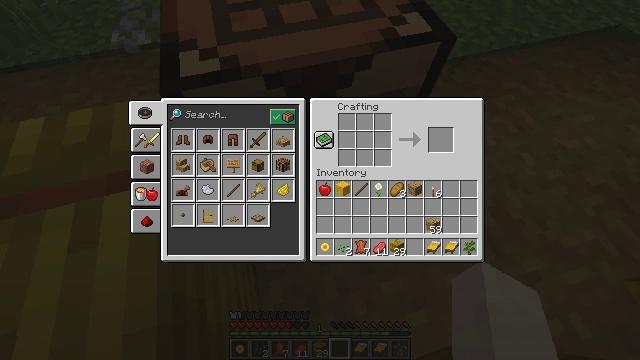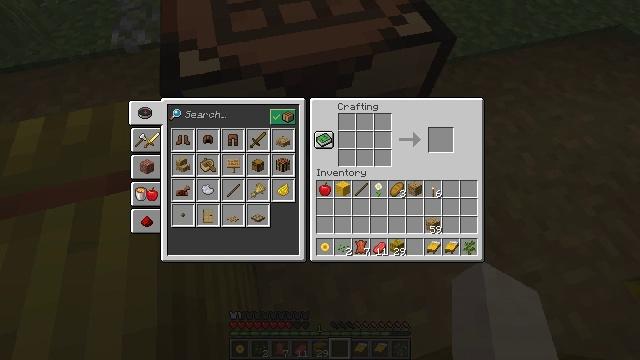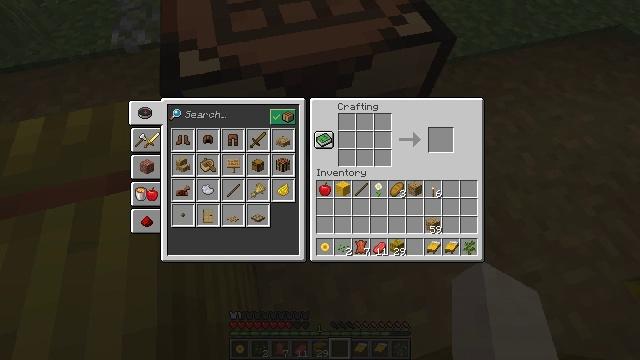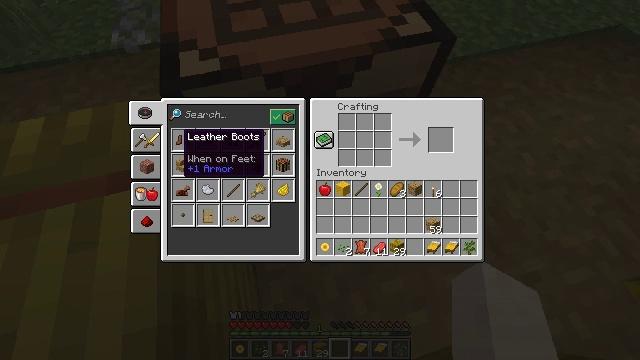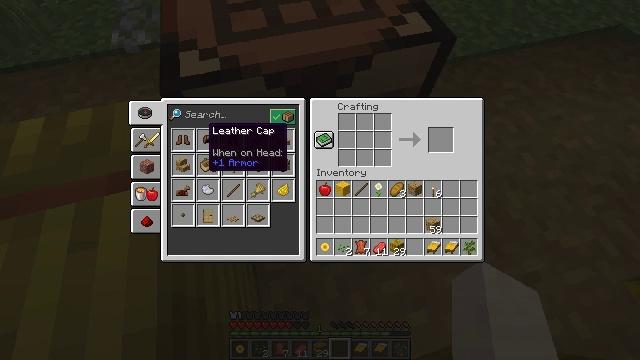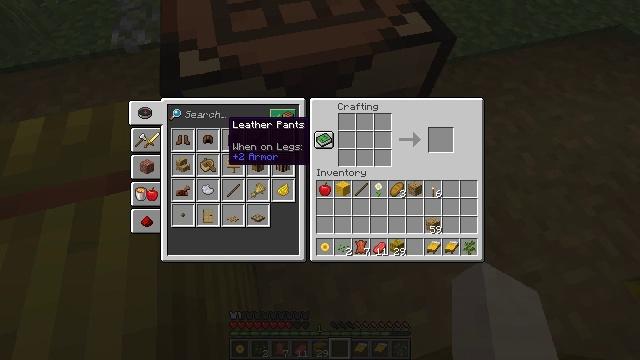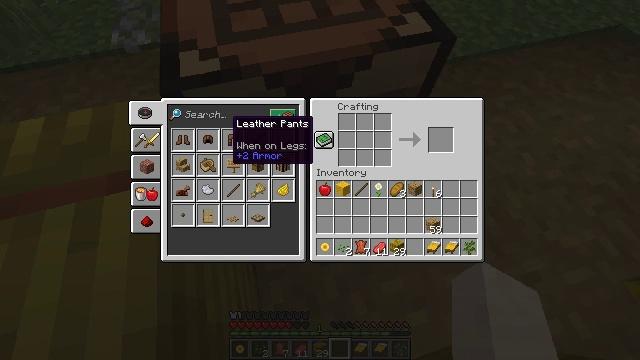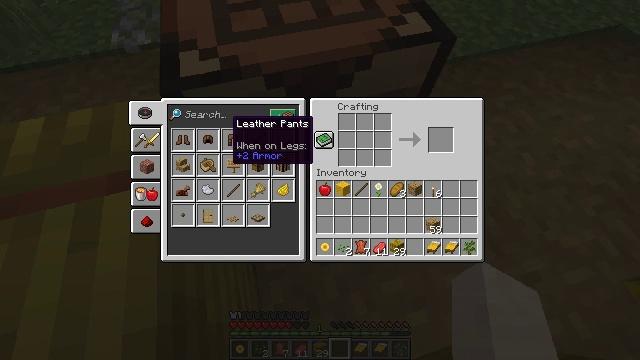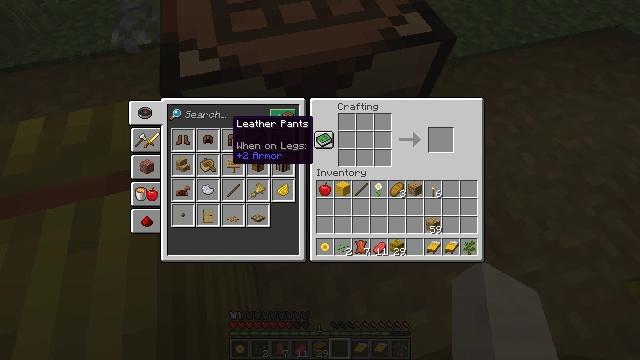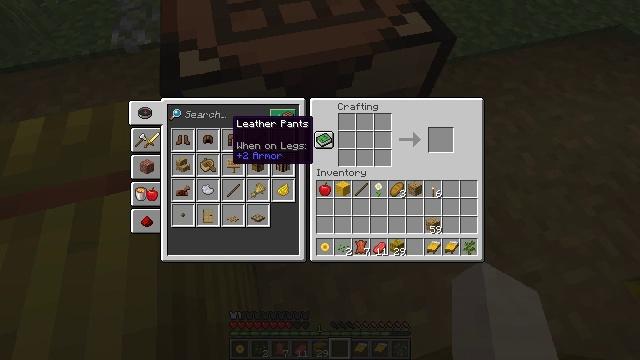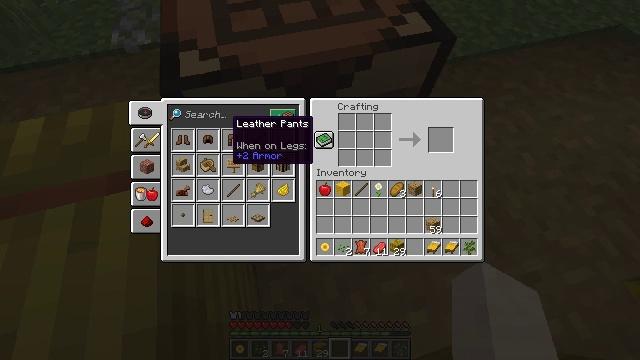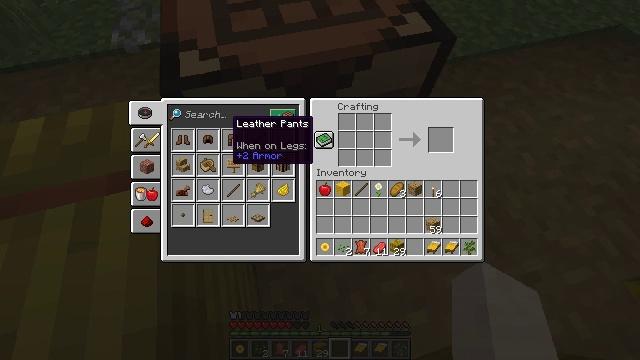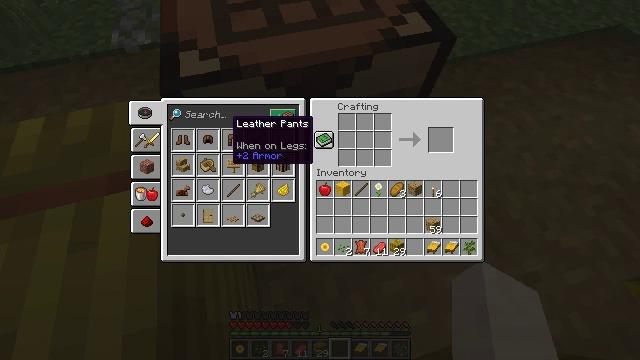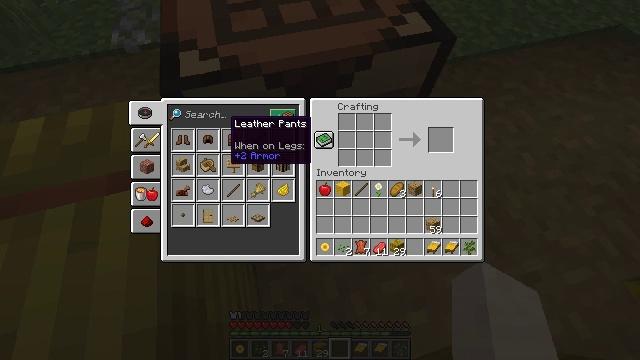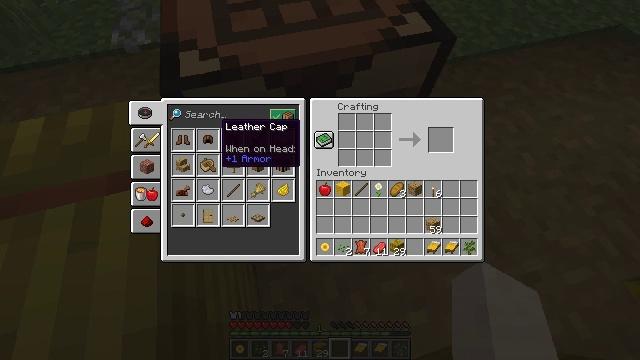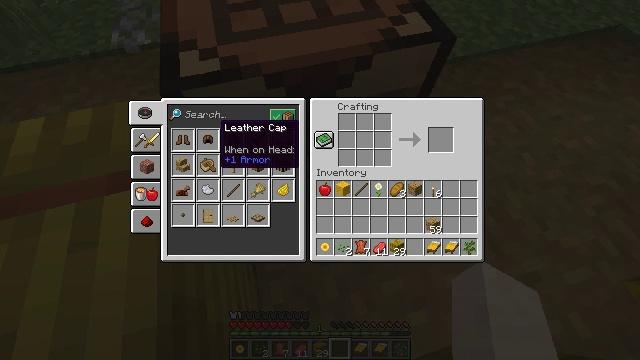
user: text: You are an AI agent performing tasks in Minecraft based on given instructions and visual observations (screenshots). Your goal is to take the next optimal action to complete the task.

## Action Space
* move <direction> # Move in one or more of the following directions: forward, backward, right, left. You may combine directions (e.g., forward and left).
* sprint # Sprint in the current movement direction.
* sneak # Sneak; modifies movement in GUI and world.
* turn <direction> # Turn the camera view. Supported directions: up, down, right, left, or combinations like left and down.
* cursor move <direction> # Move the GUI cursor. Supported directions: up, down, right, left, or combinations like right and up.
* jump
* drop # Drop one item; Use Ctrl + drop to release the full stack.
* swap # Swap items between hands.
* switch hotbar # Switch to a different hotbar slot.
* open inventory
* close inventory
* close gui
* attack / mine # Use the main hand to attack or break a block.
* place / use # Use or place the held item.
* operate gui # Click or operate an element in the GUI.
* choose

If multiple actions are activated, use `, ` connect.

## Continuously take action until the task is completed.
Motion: motion action
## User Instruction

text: Craft a leather helmet using leather.
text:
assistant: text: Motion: no_op
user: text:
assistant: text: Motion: no_op
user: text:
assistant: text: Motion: turn right
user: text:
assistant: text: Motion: turn right
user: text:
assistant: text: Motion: turn right
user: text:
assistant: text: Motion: no_op
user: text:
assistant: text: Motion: no_op
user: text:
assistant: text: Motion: no_op
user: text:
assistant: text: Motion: no_op
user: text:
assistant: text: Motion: no_op
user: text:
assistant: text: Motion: no_op
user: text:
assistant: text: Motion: no_op
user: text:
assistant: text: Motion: no_op
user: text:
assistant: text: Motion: turn left
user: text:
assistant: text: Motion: no_op
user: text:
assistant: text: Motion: no_op
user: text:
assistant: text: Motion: no_op
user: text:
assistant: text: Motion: no_op
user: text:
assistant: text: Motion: no_op
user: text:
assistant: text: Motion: no_op
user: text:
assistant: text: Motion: no_op
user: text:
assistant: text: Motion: turn left and down
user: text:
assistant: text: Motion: turn left and down
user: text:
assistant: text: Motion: no_op
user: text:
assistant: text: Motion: no_op
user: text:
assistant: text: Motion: turn down
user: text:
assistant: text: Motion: turn down
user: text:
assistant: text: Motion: no_op
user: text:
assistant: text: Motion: no_op
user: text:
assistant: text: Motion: no_op